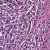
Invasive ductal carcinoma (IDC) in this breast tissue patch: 1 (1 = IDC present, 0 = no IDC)